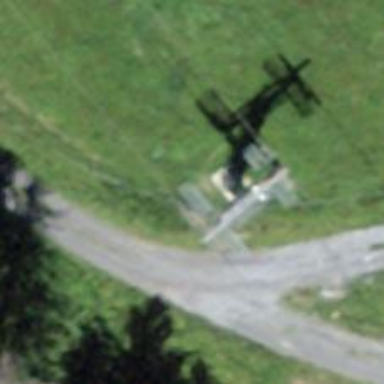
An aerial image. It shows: Pylon for aerialway.